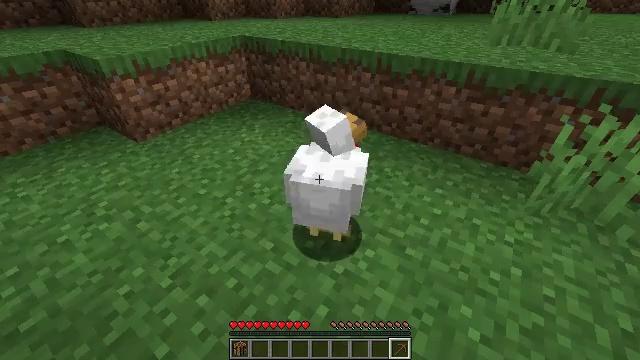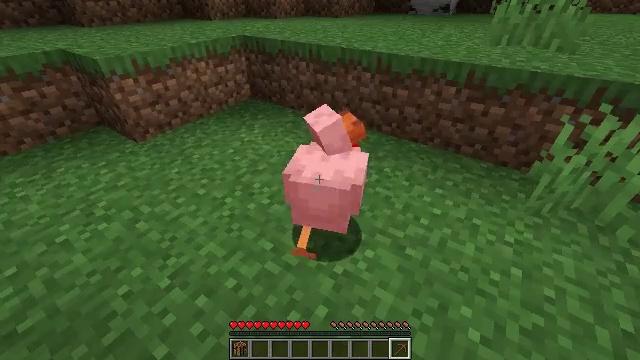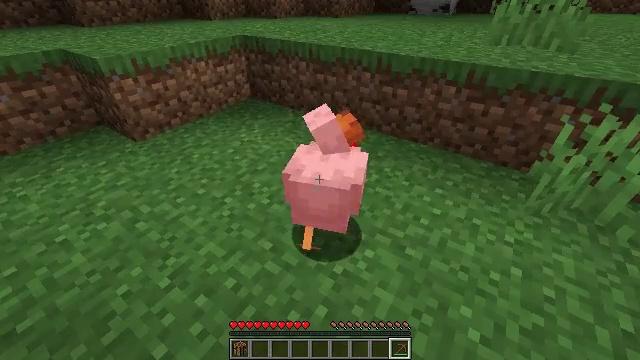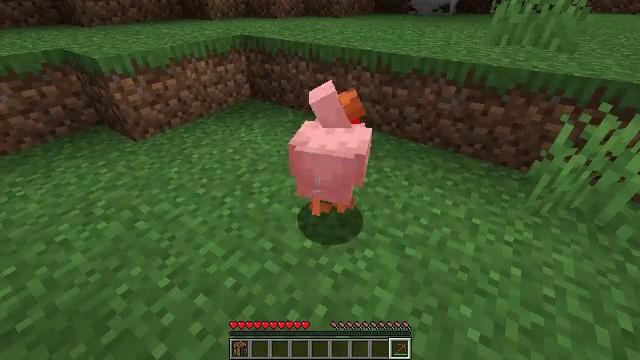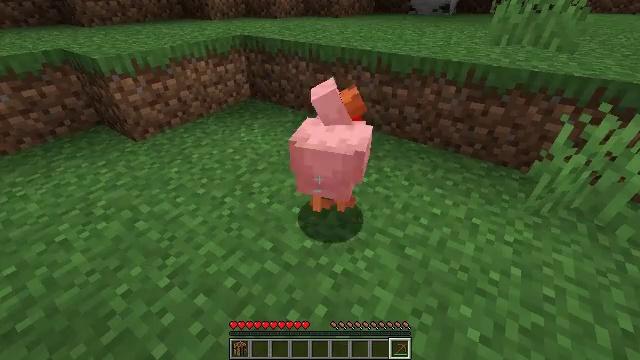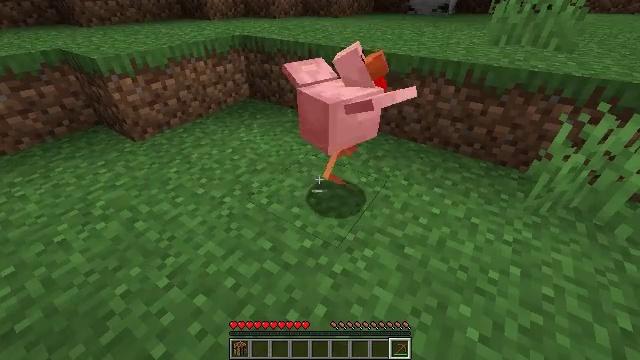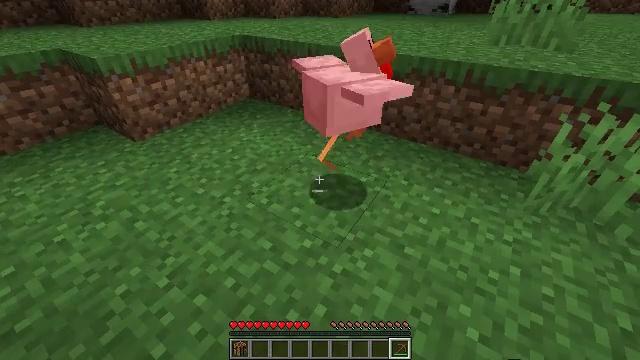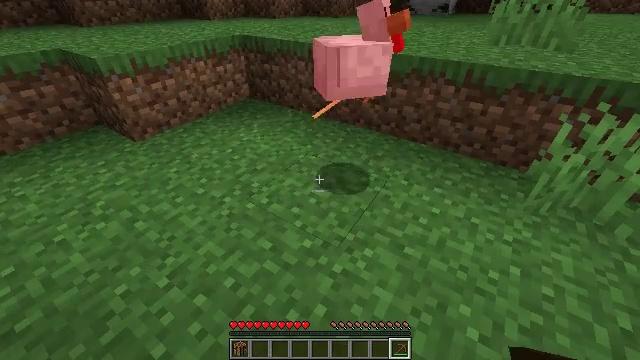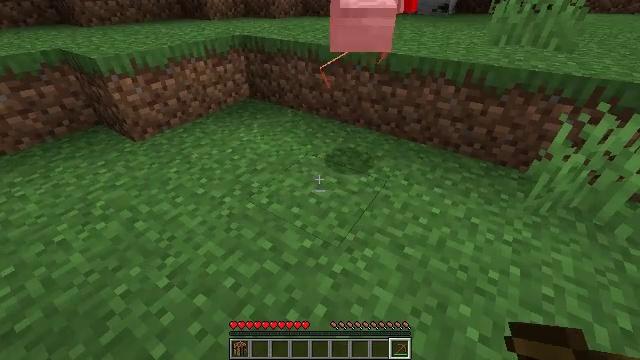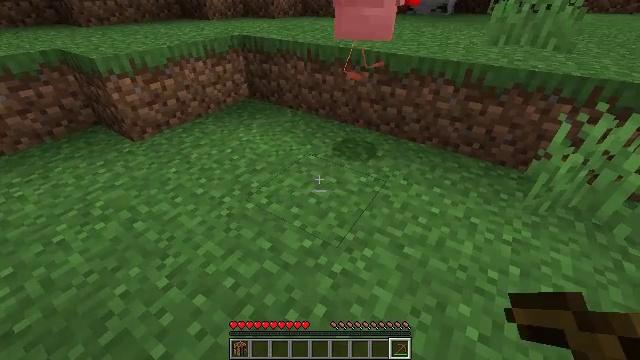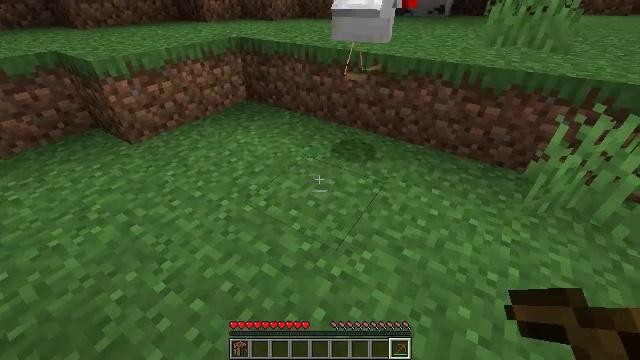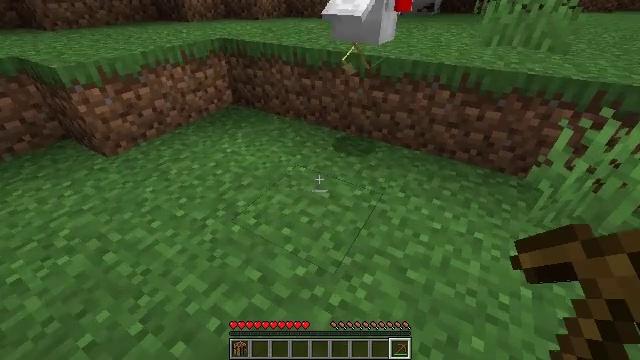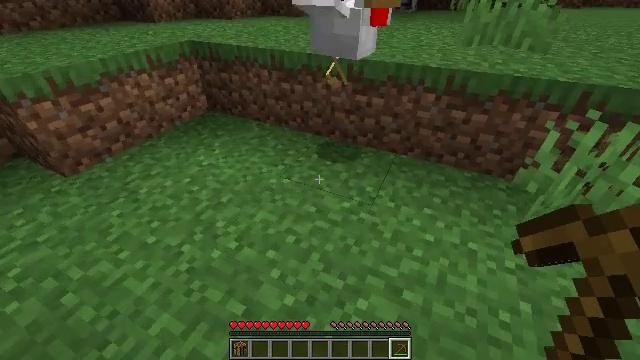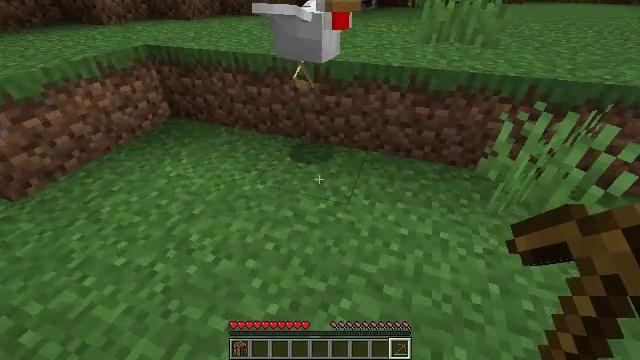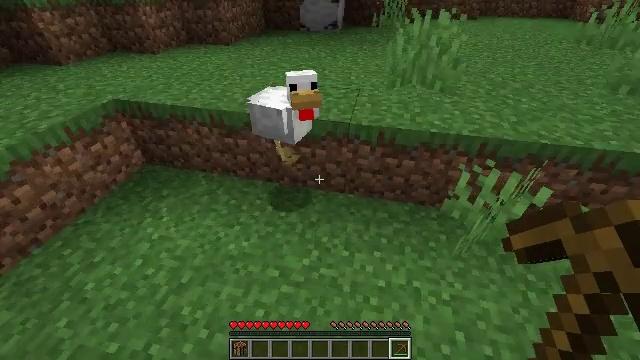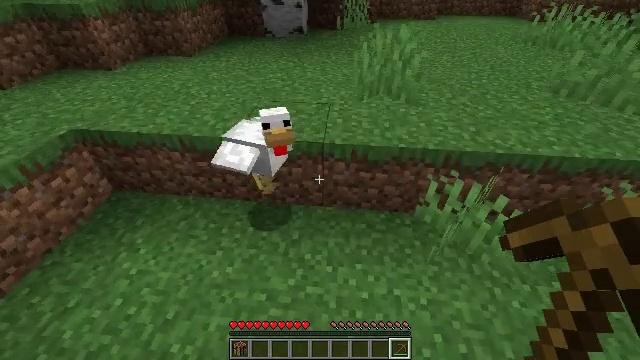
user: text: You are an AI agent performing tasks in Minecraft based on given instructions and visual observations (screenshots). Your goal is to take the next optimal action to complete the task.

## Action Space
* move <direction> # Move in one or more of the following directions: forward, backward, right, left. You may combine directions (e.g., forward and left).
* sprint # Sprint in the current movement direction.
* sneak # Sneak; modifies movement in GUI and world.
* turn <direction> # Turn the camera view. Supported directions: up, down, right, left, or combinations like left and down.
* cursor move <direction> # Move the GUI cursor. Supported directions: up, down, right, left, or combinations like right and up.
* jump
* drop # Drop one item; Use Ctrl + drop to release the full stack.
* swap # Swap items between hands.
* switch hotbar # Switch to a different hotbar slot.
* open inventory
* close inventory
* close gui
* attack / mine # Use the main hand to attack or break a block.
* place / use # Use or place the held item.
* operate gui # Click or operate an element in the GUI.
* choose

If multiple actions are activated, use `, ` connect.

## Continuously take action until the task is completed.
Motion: motion action
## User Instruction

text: Kill mobs.
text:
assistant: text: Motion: no_op
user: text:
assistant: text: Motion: no_op
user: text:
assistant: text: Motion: no_op
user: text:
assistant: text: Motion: no_op
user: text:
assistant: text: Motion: no_op
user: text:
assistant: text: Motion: no_op
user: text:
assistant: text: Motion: no_op
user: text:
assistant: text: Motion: no_op
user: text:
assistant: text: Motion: no_op
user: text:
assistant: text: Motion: move forward
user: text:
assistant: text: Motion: move forward, turn right
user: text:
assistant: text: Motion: move forward, turn right
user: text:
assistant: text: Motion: move forward, turn right, jump
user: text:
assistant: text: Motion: move forward, turn right, jump
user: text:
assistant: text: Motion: move forward, turn right and down, jump
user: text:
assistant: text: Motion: move forward, turn right, jump
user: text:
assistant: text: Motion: move forward, turn right, jump
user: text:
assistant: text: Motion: move forward, jump
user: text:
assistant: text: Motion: move forward
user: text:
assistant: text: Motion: move forward, turn left and down
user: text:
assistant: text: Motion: turn left and down
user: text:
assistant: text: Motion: turn left and down
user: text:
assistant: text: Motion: move back, turn left and down
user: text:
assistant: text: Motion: move back, turn left and down, attack / mine
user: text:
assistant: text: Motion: move back, turn left and down, attack / mine
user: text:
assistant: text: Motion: move back, turn right and up, attack / mine
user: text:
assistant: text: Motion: move back, turn right and up, attack / mine
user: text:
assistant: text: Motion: move back, turn right and up
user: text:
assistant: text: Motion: move back, turn right and up
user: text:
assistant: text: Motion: move back, turn right and up